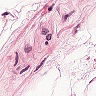
Metastatic tissue present: no